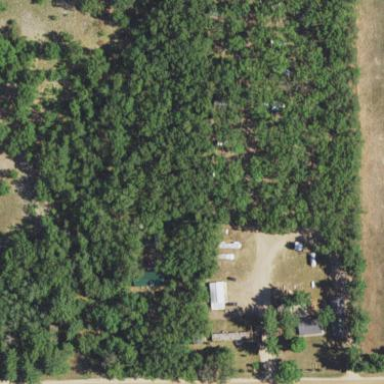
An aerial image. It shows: Caravan site for tourism.